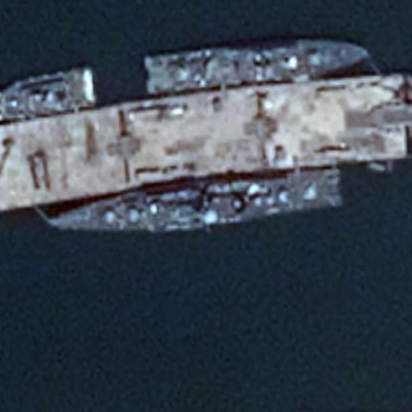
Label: cruiser